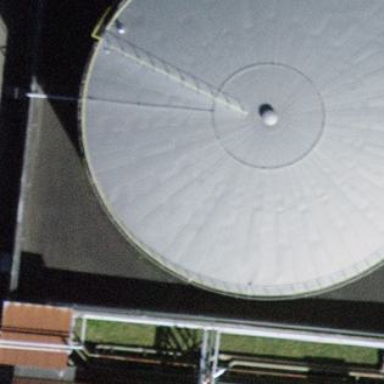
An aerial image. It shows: Building with storage tank.